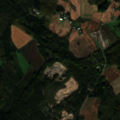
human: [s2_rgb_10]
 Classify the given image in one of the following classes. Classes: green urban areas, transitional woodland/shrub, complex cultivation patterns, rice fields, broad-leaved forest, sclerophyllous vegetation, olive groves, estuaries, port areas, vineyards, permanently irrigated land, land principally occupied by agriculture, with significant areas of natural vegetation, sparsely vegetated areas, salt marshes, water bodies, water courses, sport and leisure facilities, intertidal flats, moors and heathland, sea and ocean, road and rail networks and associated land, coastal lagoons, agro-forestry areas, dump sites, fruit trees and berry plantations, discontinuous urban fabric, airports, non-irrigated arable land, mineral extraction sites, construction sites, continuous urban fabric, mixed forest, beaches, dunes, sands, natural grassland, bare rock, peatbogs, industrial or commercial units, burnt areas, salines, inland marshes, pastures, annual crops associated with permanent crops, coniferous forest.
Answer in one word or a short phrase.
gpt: non-irrigated arable land, land principally occupied by agriculture, with significant areas of natural vegetation, coniferous forest, mixed forest